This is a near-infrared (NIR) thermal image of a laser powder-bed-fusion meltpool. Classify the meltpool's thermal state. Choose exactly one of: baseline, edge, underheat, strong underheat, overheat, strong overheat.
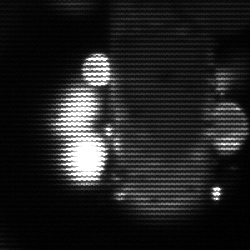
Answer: strong underheat